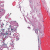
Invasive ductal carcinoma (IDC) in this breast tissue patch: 0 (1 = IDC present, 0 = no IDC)